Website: lowes
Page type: account-selection
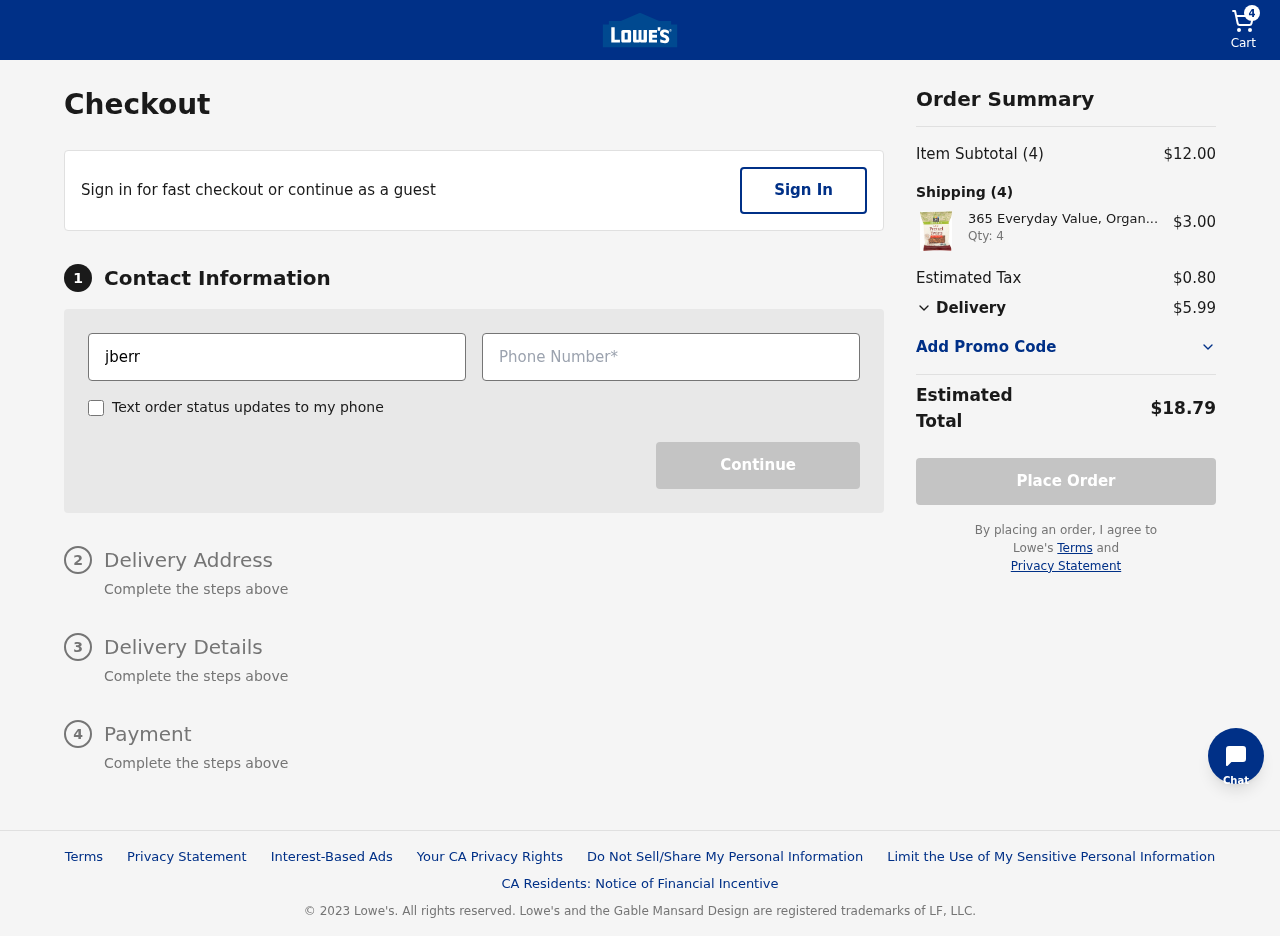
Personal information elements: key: PII_EMAIL
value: jberry@yahoo.com
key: PII_PHONE
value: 2384151804
Product elements: key: PRODUCT1_NAME
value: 365 Everyday Value, Organic Mini Pretzel Twists, Unsalted, 8 oz
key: PRODUCT1_PRICE
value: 3
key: PRODUCT1_QUANTITY
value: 4
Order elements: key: ORDER_NUM_ITEMS
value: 4
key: ORDER_SUBTOTAL
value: $12.00
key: ORDER_TAX
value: $0.80
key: ORDER_SHIPPING_COST
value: $5.99
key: ORDER_TOTAL
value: $18.79